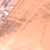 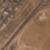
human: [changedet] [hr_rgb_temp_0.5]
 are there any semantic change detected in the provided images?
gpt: A diagonal street was realized in the desert.